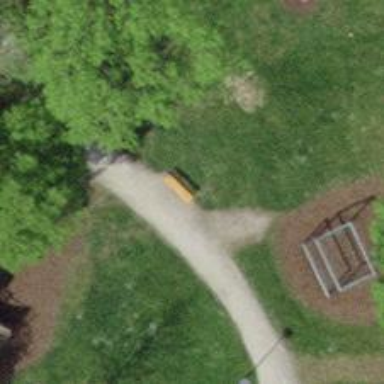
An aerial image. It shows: Bench for seating.